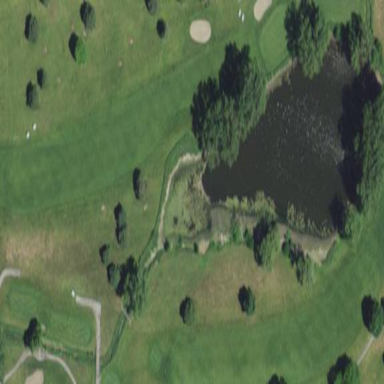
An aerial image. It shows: Water hazard on golf course.